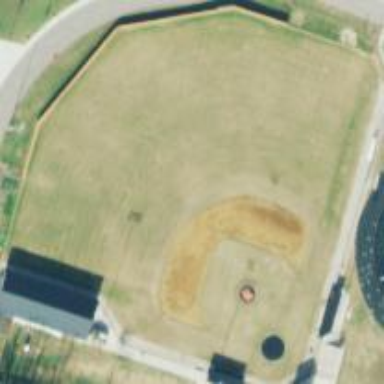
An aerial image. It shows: Baseball pitch for leisure land.